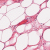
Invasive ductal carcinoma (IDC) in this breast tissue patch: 0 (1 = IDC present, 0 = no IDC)